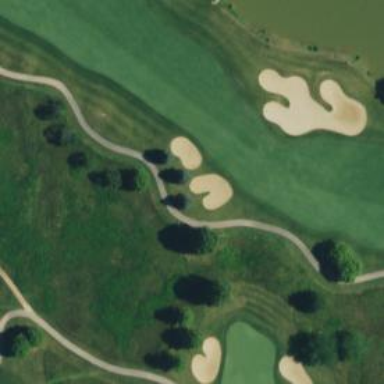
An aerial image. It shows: View of golf hole.